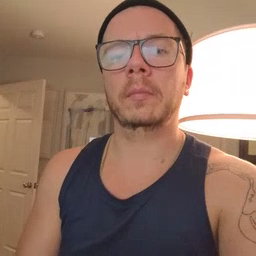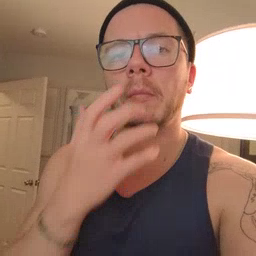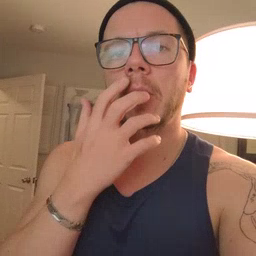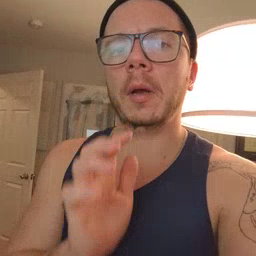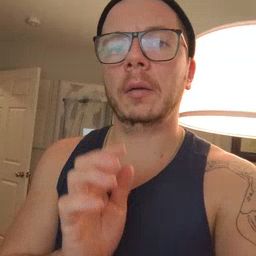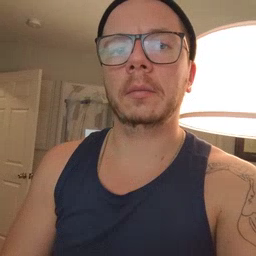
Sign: hot